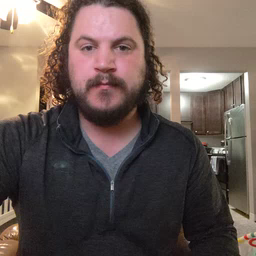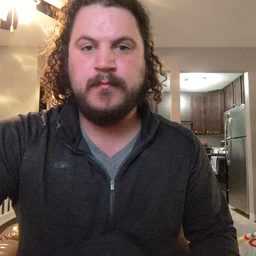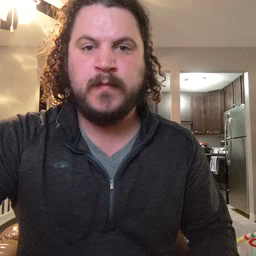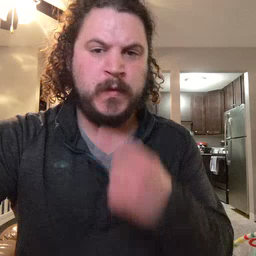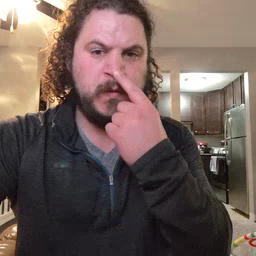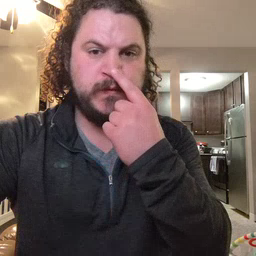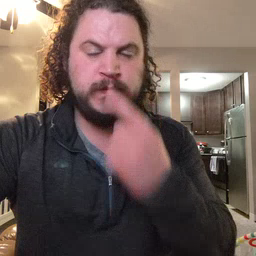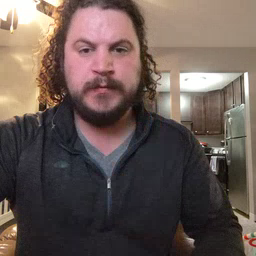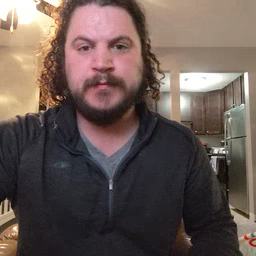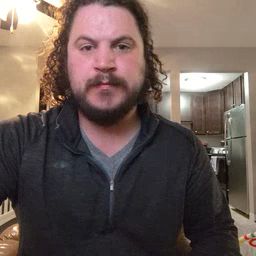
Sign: nose